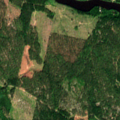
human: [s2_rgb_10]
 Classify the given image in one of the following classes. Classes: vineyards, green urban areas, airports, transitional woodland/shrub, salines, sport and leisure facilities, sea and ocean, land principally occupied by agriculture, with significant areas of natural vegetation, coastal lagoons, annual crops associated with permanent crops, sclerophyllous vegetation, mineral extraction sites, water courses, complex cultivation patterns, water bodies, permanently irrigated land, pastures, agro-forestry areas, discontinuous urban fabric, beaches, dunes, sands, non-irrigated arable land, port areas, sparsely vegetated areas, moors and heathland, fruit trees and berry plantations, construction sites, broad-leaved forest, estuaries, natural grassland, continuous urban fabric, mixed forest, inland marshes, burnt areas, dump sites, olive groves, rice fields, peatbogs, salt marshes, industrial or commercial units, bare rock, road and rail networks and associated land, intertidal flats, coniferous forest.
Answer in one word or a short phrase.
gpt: coniferous forest, transitional woodland/shrub, water bodies